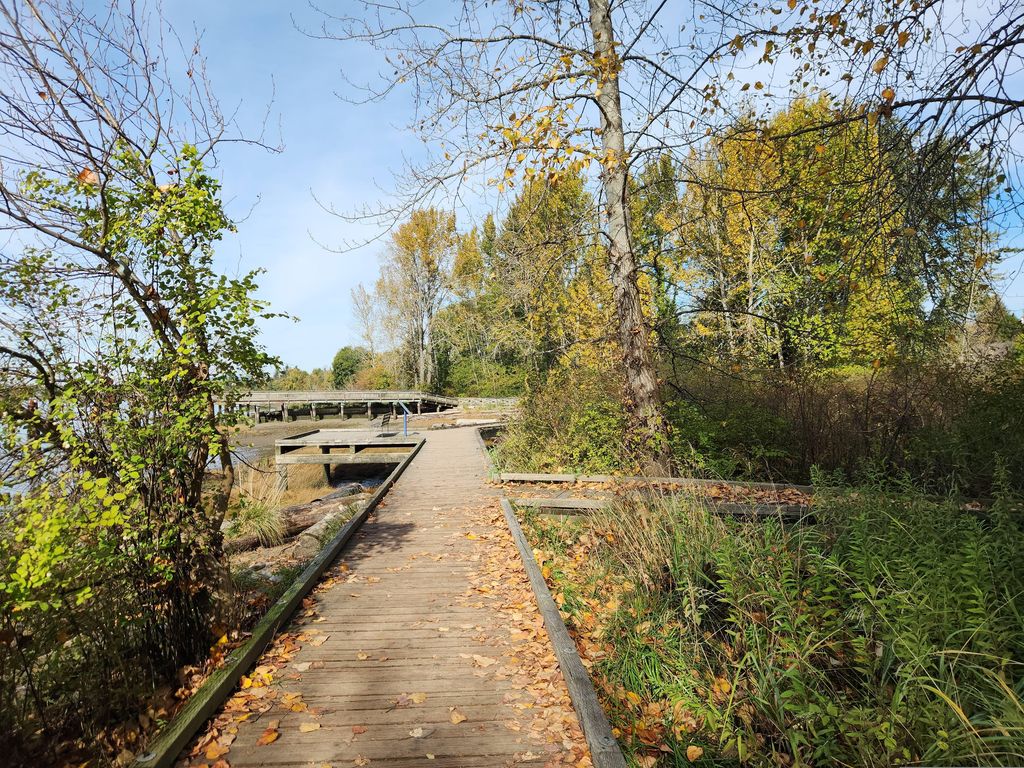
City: vancouver